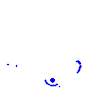
Particle: kaon